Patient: sex M, age 51
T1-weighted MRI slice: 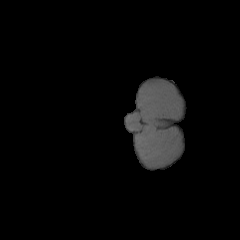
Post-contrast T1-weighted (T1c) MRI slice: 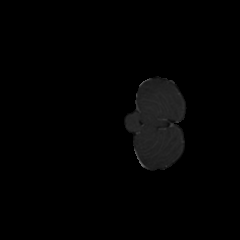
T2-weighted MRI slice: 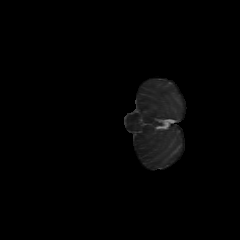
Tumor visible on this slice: no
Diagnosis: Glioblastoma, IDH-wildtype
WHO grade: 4